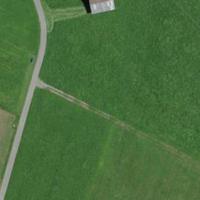
EUNIS habitat code: 24
Species observed at this site:
Cardamine pratensis